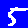
Digit: 5